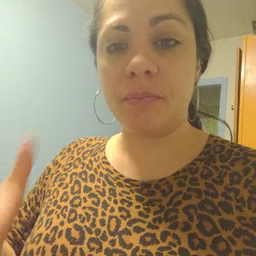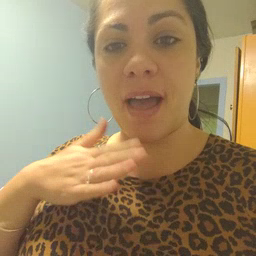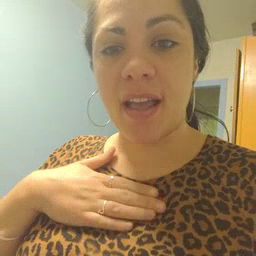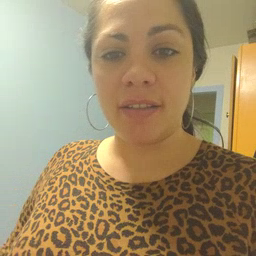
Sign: minemy